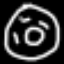
Label: donut